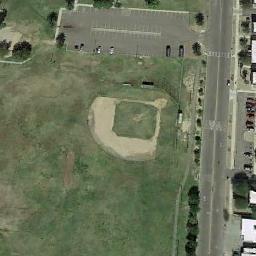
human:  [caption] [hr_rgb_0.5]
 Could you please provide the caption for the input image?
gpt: There is a baseball diamond in the wasteland along the roads surrounded by the parking lot, Houses and trees .

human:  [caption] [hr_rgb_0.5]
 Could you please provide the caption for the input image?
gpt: There is a grubby path by the baseball field .

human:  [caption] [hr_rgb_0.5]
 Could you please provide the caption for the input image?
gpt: A baseball diamond is in the middle of grass next to a road .

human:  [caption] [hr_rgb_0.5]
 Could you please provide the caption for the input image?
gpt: A large vacant lot is next to the baseball diamond .

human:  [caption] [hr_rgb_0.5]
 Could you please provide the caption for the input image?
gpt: A baseball diamond next to a parking lot and some buildings beside .